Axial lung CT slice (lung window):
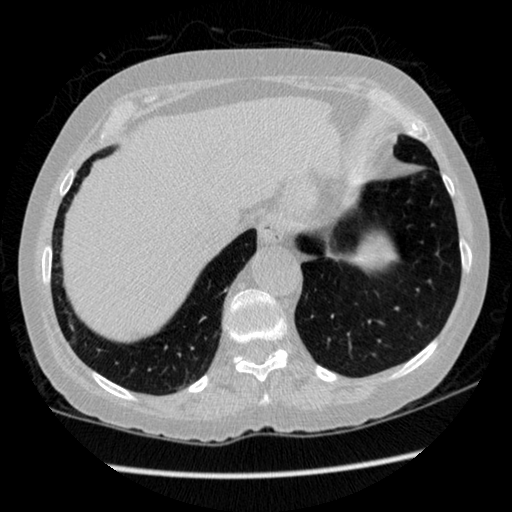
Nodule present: no